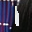
Label: 1